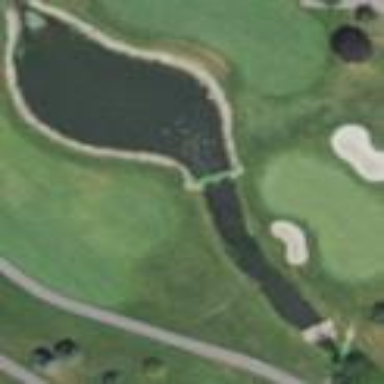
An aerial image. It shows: Picturesque pond acting as water hazard on golf course.